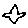
Label: star